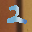
Label: 2